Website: crate-barrel
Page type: receipt
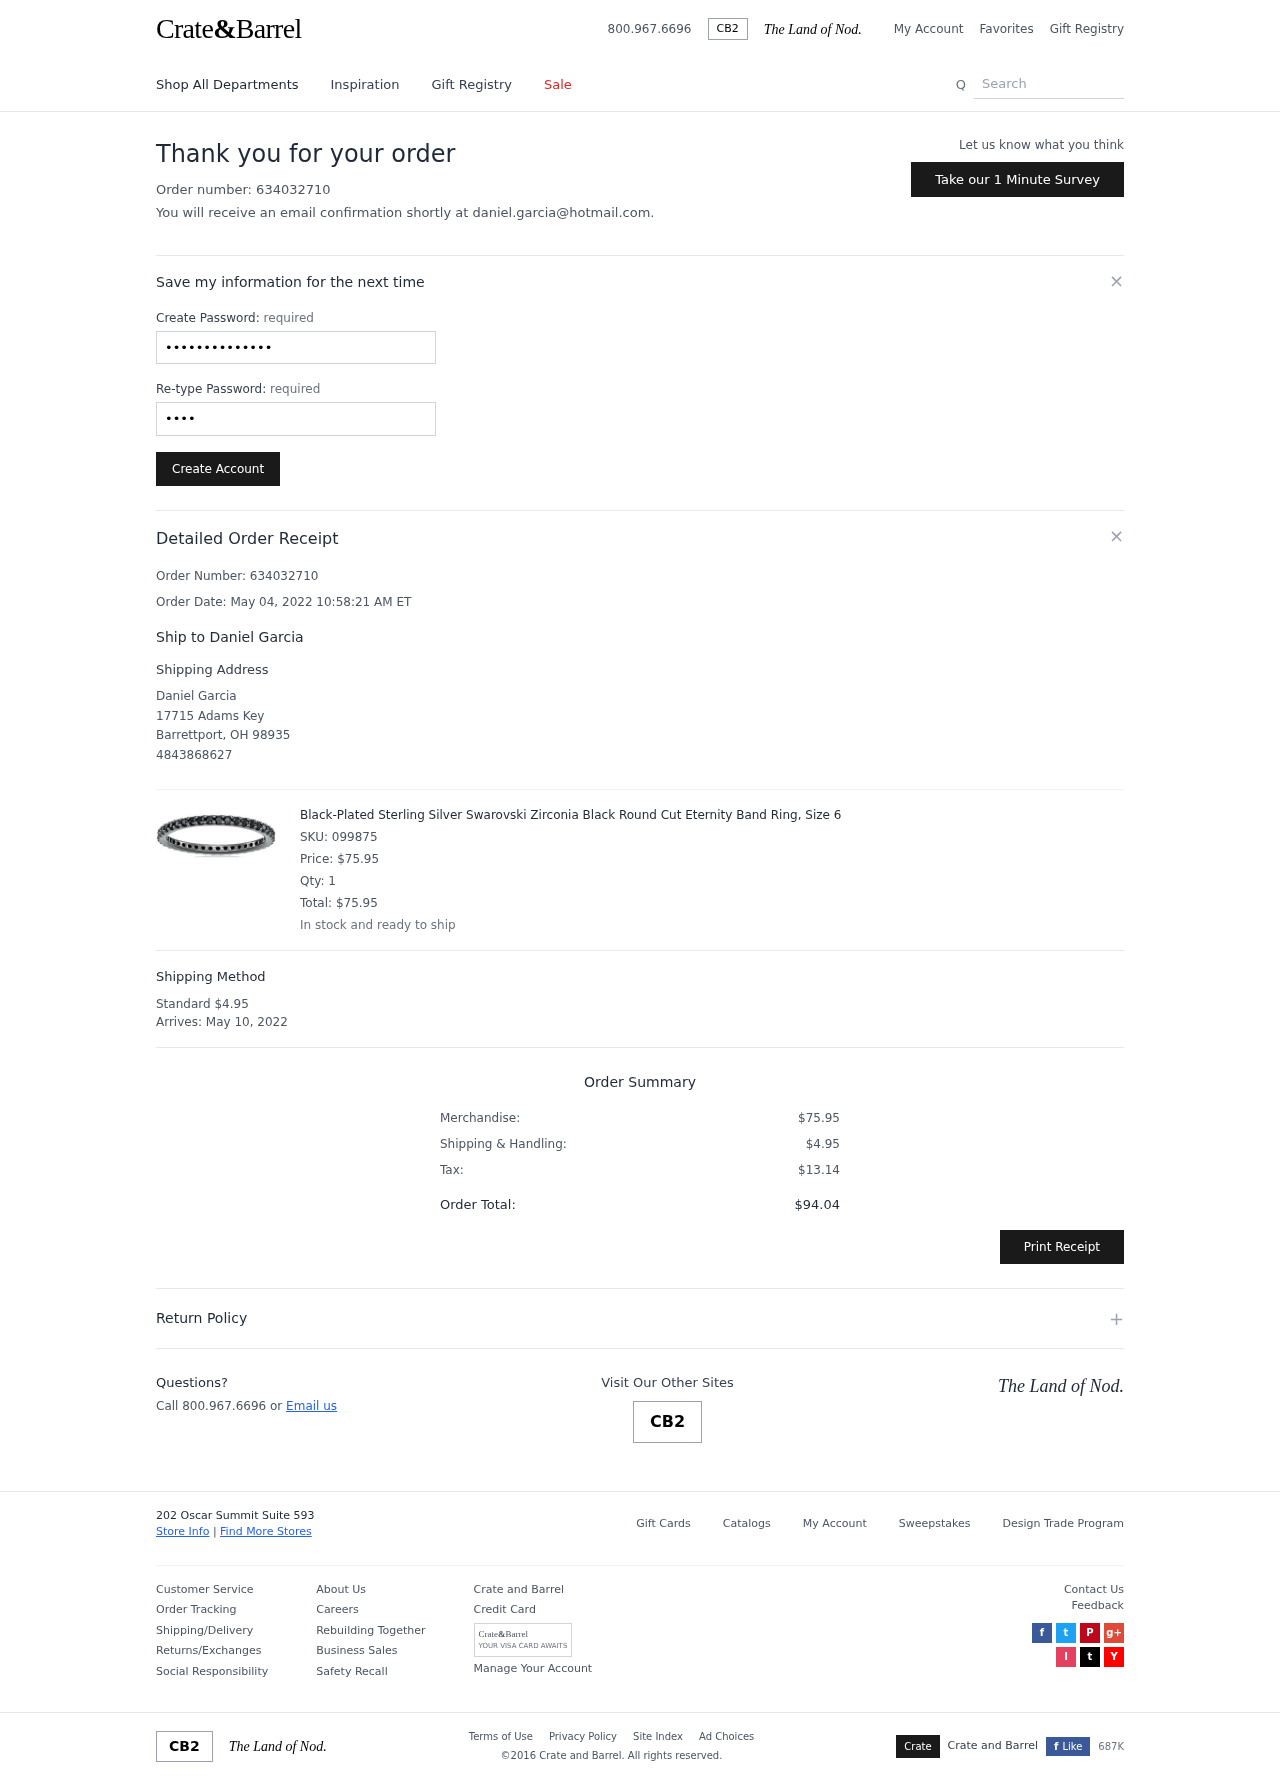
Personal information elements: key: PII_CITY
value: Barrettport
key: PII_EMAIL
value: daniel.garcia@hotmail.com
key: PII_FULLNAME
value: Daniel Garcia
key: PII_FULLNAME
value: Ship to Daniel Garcia
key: PII_PHONE
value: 4843868627
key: PII_POSTCODE
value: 98935
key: PII_STATE_ABBR
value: OH
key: PII_STREET
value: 17715 Adams Key
Product elements: key: PRODUCT1_NAME
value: Black-Plated Sterling Silver Swarovski Zirconia Black Round Cut Eternity Band Ring, Size 6
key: PRODUCT1_PRICE
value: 75.95
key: PRODUCT1_QUANTITY
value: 1
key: PRODUCT1_SKU
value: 099875
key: PRODUCT1_TOTAL
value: $75.95
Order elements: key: ORDER_ID
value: Order Number: 634032710
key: ORDER_ID
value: Order number: 634032710
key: ORDER_DATE
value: Order Date: May 04, 2022 10:58:21 AM ET
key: ORDER_SHIPPING_COST
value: $4.95
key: ORDER_DELIVERY_DATE
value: May 10, 2022
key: ORDER_SUBTOTAL
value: $75.95
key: ORDER_TAX
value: $13.14
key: ORDER_TOTAL
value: $94.04
Search elements: key: HEADER_SEARCH
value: Search